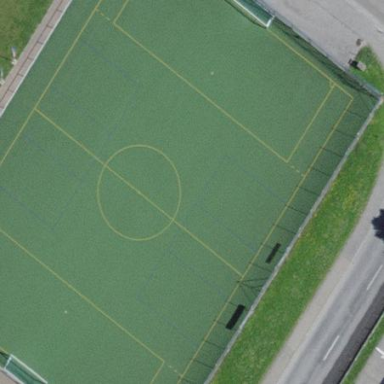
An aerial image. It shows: Soccer pitch designated for leisure and sports activities.